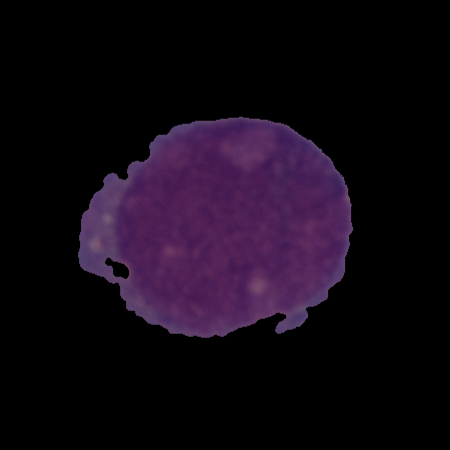
Label: cancer